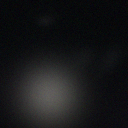
Screen state: off